Question: I'm currently working on my first assignment using windows forms in visual studio and have been a little stuck.
I'm trying to test if a user input is numeric, and if the input is not numeric, a little message box pops up and alerts the user. (I've done this part). The issue I'm having is the and error continues to pop in visual studio

Is this a formatting issue? Should I reformat my code? As you can probably see I am new the C# (and programming).
My code:
'''
using System;
using System.Collections.Generic;
using System.ComponentModel;
using System.Data;
using System.Drawing;
using System.Linq;
using System.Text;
using System.Threading.Tasks;
using System.Windows.Forms;
namespace wtgCalculator {
public partial class Form1 : Form {
const double maleratio = 0.536;
const double femaleratio = 0.492;
public Form1() {
InitializeComponent();
}
private void textBox1_TextChanged(object sender, EventArgs e) {
}
private void Form1_Load(object sender, EventArgs e) {
}
private void label1_Click(object sender, EventArgs e) {
}
private void textBox1_TextChanged_1(object sender, EventArgs e) {
}
private void WaistNumericCheck() {
double waist;
string inpwaist = heighttextbox.Text;
if (double.TryParse(inpwaist, out waist)) {
MessageBox.Show("Value must be numeric"); //this is where the problem is
}
}
private void HeightNumericCheck() {
//todo
}
private void button1_Click(object sender, EventArgs e) {
//record inputs to variables
WaistNumericCheck();
HeightNumericCheck();
double height = double.Parse(heighttextbox.Text);
double waist = double.Parse(waisttextbox.Text);
//check is inputs are within boundry
CheckDimensions(height, waist);
//test
// ShowResult(height, waist);
}
private void CheckLimits(double height, double waist) {
double result = CalculateRatio(height, waist);
if (Female.Checked) {
if (result < femaleratio) {
MessageBox.Show("Your risk of obesity related cardiovasular is low");
}
if (result > femaleratio) {
MessageBox.Show("Your risk of obesity related to cardiovascular is high");
}
}
if (Male.Checked) {
if (result < maleratio) {
MessageBox.Show("Your risk of obesity related cardiovasular is low");
}
if (result > maleratio) {
MessageBox.Show("Your risk of obesity related cardiovasular is High");
}
}
//testing
MessageBox.Show(result.ToString());
}
private void ShowResult(double height, double waist) {
//double result = CalculateRatio(height, waist);
//if (Female.Checked) {
// if (result < femaleratio) {
// MessageBox.Show("Your risk of obesity related cardiovasular is low");
// }
// if (result > femaleratio) {
// MessageBox.Show("Your risk of obesity related to cardiovascular is high");
// }
//}
//if (Male.Checked) {
//}
}
private static void CheckDimensions(double height, double waist) {
if (height <= 120) {
MessageBox.Show("Height must be greater than 120cm");
}
if (waist <= 60) {
MessageBox.Show("Waist must be greater than 60cm");
}
}
private void Gender_CheckedChanged(object sender, EventArgs e) {
button1.Enabled = true;
}
private static double CalculateRatio(double height, double waist) {
double finalratio = waist / height;
return finalratio;
}
}
}
'''
Thanks again, and let me know if more information is required.
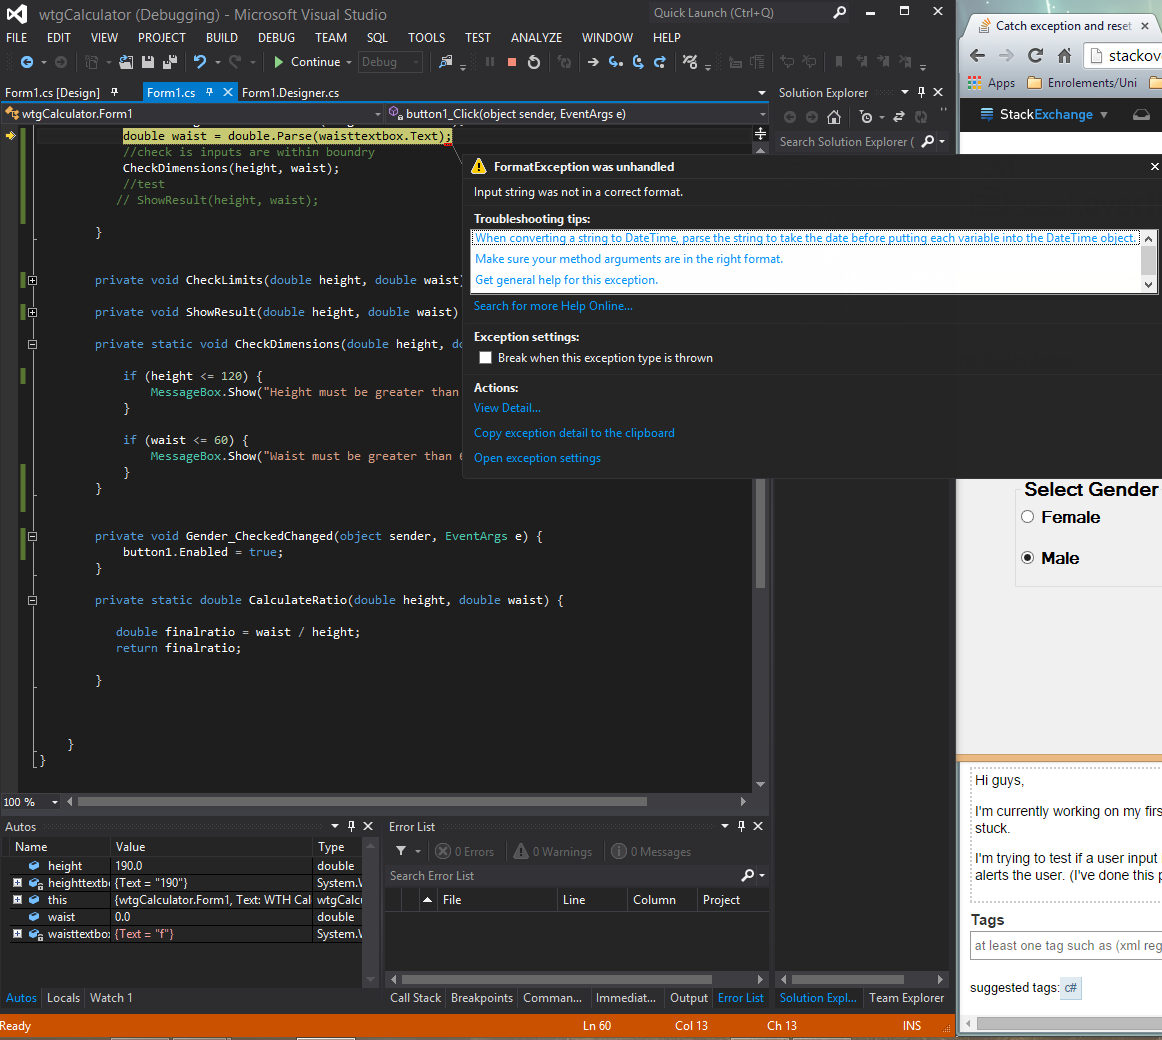
Answer: You're not really handling this correctly. '.Parse()' is to throw an exception if the value cannot be converted. '.TryParse()' So, your methods need to be cleaned up and edited to actually accomplish something:
'''
private bool WaistNumericCheck(out double waist)
{
bool canParse = double.TryParse(heighttextbox.Text, out waist);
if ( !canParse ) {
MessageBox.Show("Value must be numeric");
}
return canParse;
}
private bool HeightNumericCheck(out double height)
{
// todo -> same pattern as above
}
private void button1_Click(object sender, EventArgs e)
{
double height = 0, waist = 0;
if( WaistNumericCheck(waist) && HeightNumericCheck(height) )
{
CheckDimensions(height, waist);
/* ... the rest of your code */
}
}
'''
This modifies your test methods to return a true/false based on whether the parse was successful, and 'out's your parsed variables so that you don't have to parse them again.
I suggest at some point that you review the MSDN documentation: <URL>